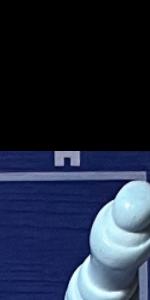
Label: Empty